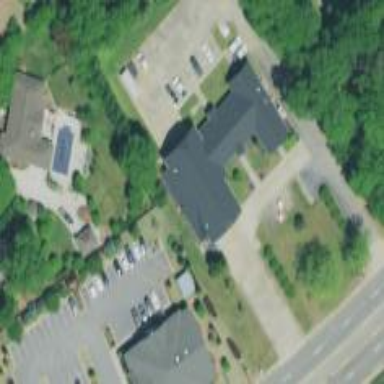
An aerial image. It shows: Fire station building.